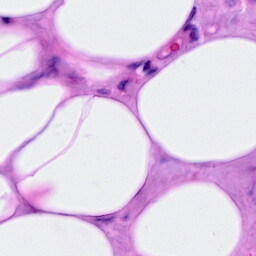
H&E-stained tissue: Breast